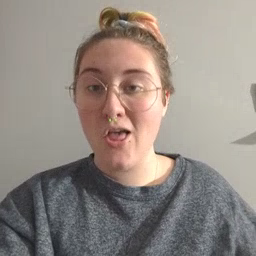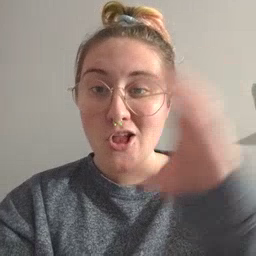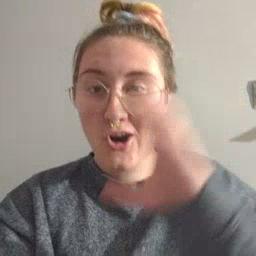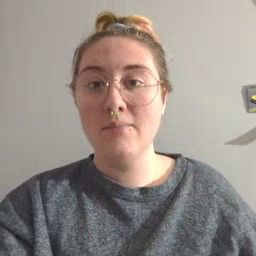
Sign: look